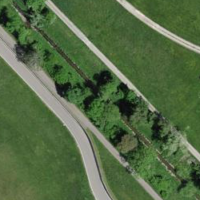
EUNIS habitat code: 25
Species observed at this site:
Neottia ovata